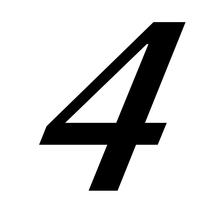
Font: LibreCaslonText-Italic_Bold_Italic